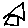
Label: house